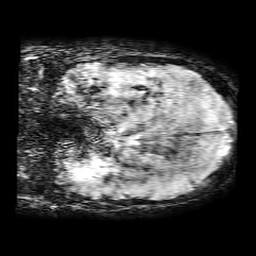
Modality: SWI
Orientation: coronal
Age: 66
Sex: male
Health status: ill
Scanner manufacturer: philips
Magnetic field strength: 3 T
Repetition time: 0.031 s